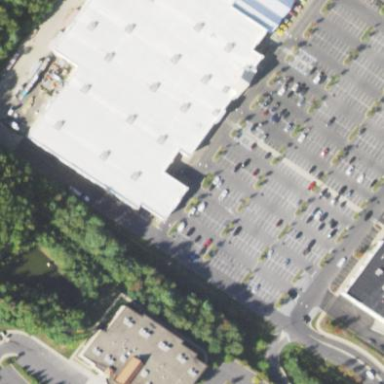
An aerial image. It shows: Retail area.